Question: I'm trying to write a script, part of which is similar to below:
'''
function FooBarMeh ($in,$1,$2)
{
switch($in)
{
$1{'FOO'}
$2{'BAR'}
default{'MEH'}
}
}
$a='A'
$b='B'
$c=read-host
FooBarMeh ($c,$a,$b)
'''
I expect the script to return 'FOO' if I enter 'A', 'BAR' if I enter 'B', and 'MEH' if I enter anything else.
However, this is what actually happens:

No matter what I input, I get 'MEH' returned to me three times. If I was to expect 'MEH' at all - even if my first two switching options were somehow broken - I'd think I should only see it once. Why am I getting 'MEH' at all, let alone three times?
Using PowerShell 4.0 on Windows 7 Ultimate
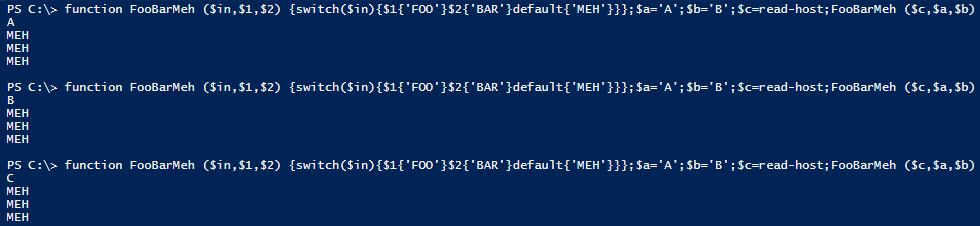
Answer: You don't use parentheses when you call functions in PowerShell. You should call FooBarMeh like this:
'''
FooBarMeh $c $a $b
'''
If you call it with '($c, $a, $b)', then you are passing an array of 3 elements. That array gets assigned to '$in'.
(It's interesting that the switch acts like a loop. It gets executed for each item in the array. I wasn't expecting that.)
Note however when you call .NET functions you do use parentheses. For example:
'''
$a.Contains('A')
'''